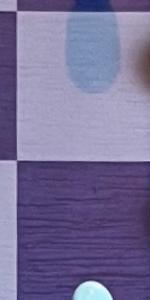
Label: Empty